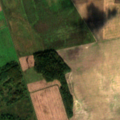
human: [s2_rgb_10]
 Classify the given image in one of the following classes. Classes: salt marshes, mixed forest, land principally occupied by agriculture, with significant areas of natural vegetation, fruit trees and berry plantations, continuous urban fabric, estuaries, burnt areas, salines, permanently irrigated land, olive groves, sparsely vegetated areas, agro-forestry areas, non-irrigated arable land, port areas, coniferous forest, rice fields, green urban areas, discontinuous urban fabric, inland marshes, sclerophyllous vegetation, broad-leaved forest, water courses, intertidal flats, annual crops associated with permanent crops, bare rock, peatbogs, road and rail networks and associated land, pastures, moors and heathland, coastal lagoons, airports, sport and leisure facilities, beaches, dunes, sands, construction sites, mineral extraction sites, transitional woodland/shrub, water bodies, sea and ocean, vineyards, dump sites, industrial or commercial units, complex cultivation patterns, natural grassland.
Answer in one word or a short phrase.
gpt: non-irrigated arable land, pastures, land principally occupied by agriculture, with significant areas of natural vegetation